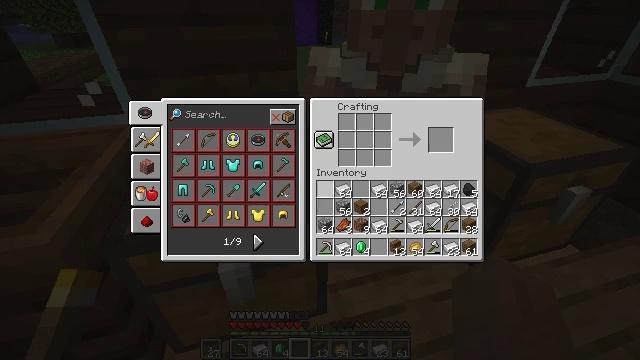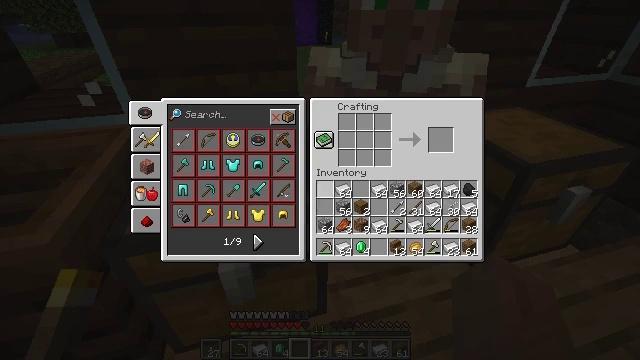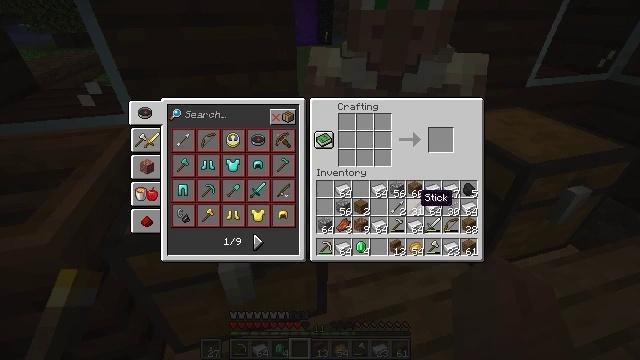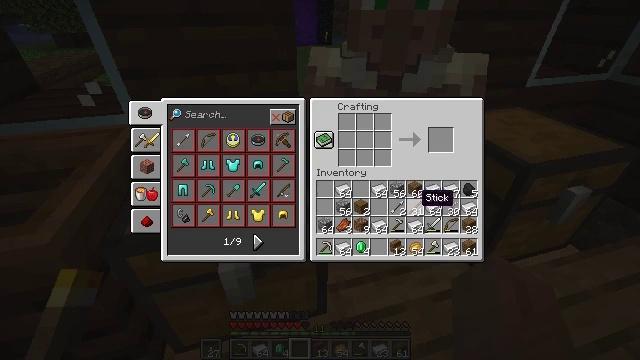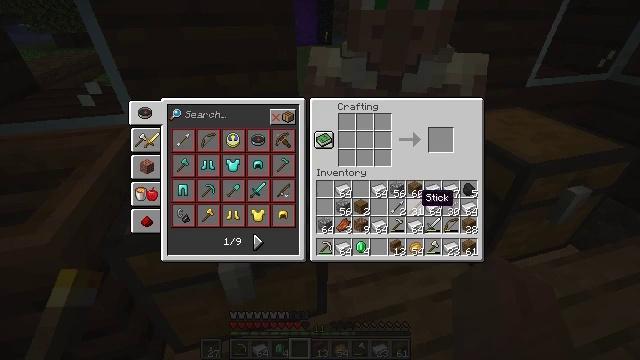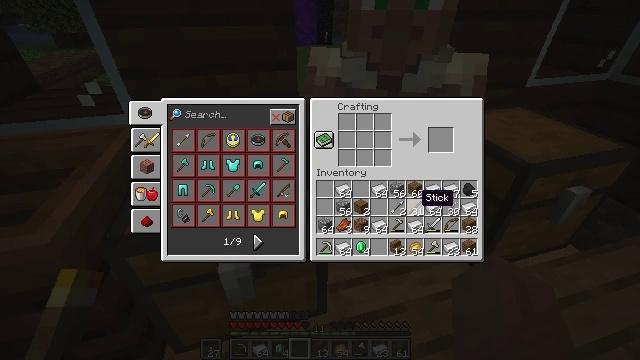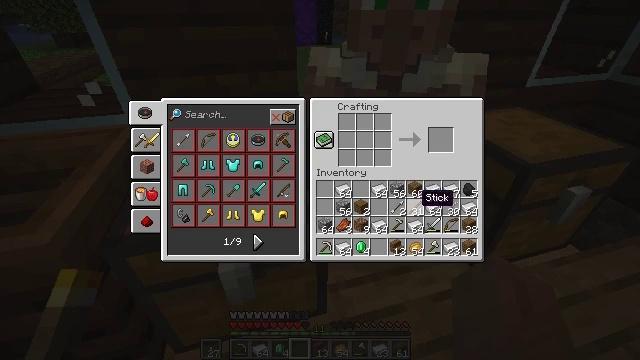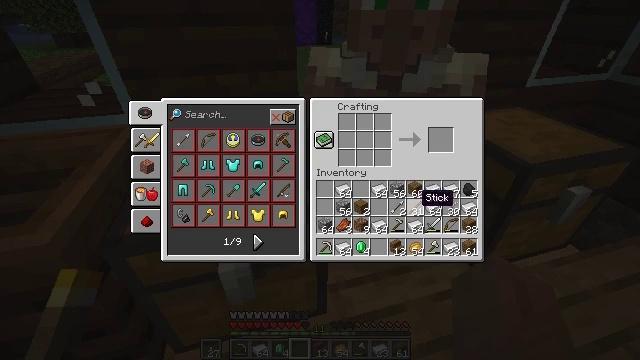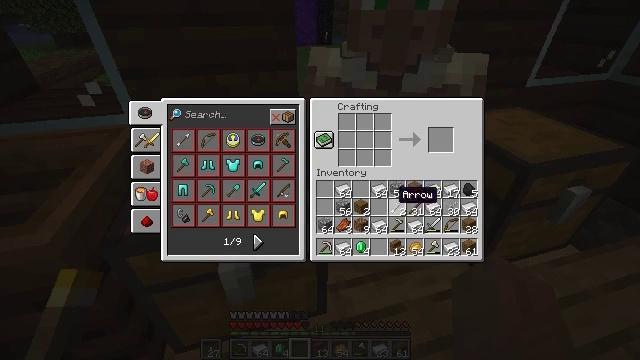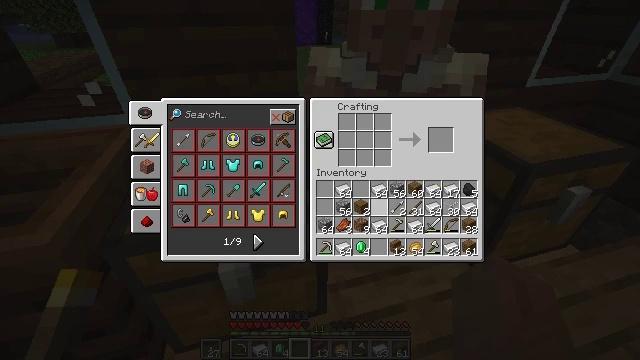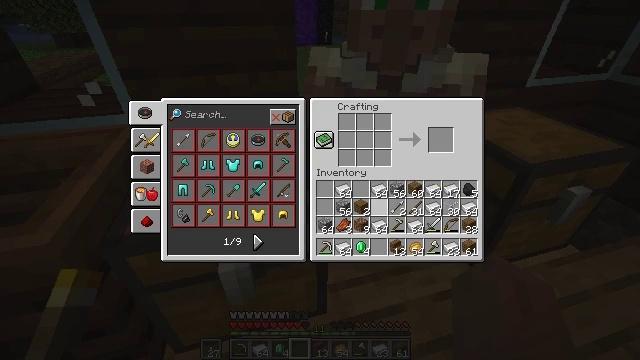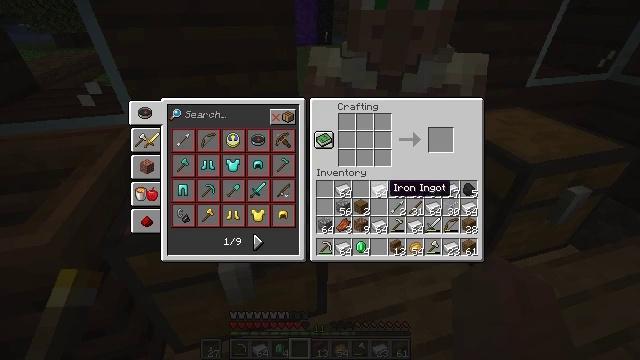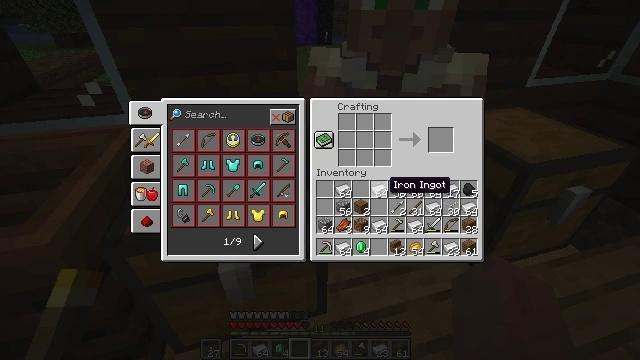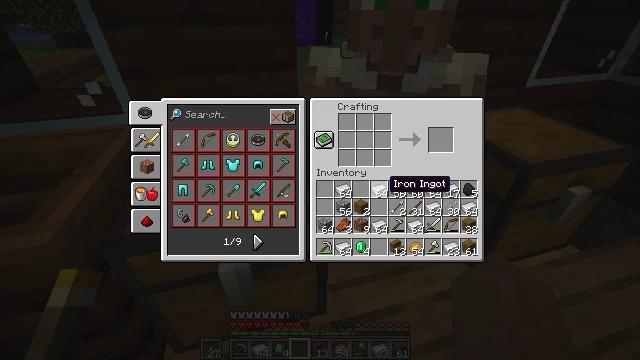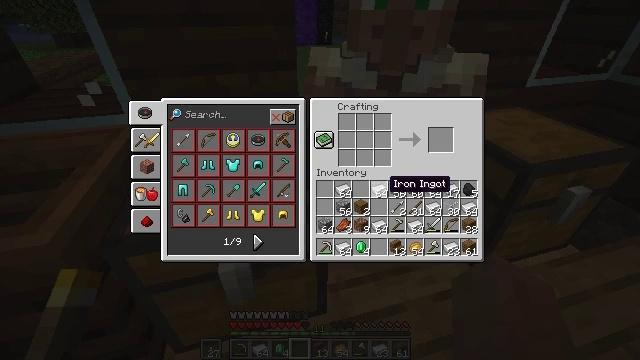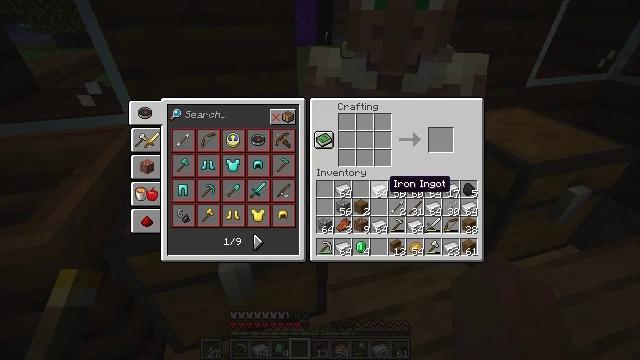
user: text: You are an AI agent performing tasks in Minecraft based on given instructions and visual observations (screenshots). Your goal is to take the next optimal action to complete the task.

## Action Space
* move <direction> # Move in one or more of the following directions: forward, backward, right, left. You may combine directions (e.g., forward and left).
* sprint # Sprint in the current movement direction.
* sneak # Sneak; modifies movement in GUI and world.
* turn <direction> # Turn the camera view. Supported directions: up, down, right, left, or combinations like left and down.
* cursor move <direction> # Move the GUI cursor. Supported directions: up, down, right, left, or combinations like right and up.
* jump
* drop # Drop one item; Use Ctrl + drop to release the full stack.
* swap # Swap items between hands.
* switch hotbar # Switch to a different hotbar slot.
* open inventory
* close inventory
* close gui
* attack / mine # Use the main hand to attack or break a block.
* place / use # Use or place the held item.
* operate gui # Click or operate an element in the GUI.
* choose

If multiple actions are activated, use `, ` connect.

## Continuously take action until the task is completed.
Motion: motion action
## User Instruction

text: Make rails on the crafting table.
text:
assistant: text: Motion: open gui
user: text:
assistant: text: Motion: cursor move right and down
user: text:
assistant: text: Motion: no_op
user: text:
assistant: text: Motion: no_op
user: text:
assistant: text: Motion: no_op
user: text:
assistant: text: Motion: no_op
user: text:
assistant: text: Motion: no_op
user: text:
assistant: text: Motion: cursor move left
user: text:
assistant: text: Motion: no_op
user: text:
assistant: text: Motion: no_op
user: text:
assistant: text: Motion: no_op
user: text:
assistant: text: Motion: no_op
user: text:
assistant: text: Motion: no_op
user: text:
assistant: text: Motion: no_op
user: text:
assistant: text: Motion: no_op
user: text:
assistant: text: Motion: operate gui
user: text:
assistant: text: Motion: operate gui
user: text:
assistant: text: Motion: operate gui
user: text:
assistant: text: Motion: cursor move left and up
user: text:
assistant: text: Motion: cursor move left and up
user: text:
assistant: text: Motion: cursor move up
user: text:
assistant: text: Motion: no_op
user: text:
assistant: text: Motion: no_op
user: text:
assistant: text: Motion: no_op
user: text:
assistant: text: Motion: no_op
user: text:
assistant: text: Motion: no_op
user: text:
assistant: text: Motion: no_op
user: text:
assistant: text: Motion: no_op
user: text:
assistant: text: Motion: no_op
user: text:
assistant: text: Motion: no_op